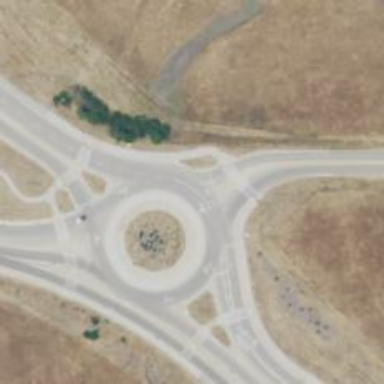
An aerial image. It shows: Roundabout at primary highway junction.